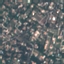
Label: Residential